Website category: phone
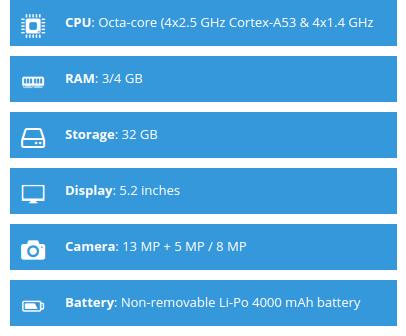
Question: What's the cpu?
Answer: Octa-core (4x2.5 GHz Cortex-A53 & 4x1.4 GHz Cortex-A53)

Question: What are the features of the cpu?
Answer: Octa-core (4x2.5 GHz Cortex-A53 & 4x1.4 GHz Cortex-A53)

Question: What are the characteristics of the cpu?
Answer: Octa-core (4x2.5 GHz Cortex-A53 & 4x1.4 GHz Cortex-A53)

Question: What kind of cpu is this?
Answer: Octa-core (4x2.5 GHz Cortex-A53 & 4x1.4 GHz Cortex-A53)

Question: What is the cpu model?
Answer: Octa-core (4x2.5 GHz Cortex-A53 & 4x1.4 GHz Cortex-A53)

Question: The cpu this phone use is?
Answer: Octa-core (4x2.5 GHz Cortex-A53 & 4x1.4 GHz Cortex-A53)

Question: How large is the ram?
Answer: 3/4 GB

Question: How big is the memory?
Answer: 3/4 GB

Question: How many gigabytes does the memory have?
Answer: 3/4 GB

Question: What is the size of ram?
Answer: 3/4 GB

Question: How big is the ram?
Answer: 3/4 GB

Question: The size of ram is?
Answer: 3/4 GB

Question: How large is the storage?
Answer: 32 GB

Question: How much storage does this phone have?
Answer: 32 GB

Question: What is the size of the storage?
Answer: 32 GB

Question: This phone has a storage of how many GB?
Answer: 32 GB

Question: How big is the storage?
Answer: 32 GB

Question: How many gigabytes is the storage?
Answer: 32 GB

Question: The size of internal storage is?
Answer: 32 GB

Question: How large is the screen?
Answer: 5.2 inches

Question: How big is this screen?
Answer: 5.2 inches

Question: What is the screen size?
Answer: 5.2 inches

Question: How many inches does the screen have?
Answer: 5.2 inches

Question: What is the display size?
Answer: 5.2 inches

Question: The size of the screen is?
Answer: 5.2 inches

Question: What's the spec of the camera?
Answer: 13 MP + 5 MP / 8 MP

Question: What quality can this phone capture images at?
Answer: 13 MP + 5 MP / 8 MP

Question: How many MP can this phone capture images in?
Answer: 13 MP + 5 MP / 8 MP

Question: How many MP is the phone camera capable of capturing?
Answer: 13 MP + 5 MP / 8 MP

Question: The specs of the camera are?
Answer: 13 MP + 5 MP / 8 MP

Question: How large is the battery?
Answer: Non-removable Li-Po 4000 mAh battery

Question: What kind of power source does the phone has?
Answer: Non-removable Li-Po 4000 mAh battery

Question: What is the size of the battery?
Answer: Non-removable Li-Po 4000 mAh battery

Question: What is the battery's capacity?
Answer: Non-removable Li-Po 4000 mAh battery

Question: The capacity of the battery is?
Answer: Non-removable Li-Po 4000 mAh battery